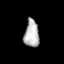
Tissue: lung
Cell type: Epithelial cells
Senescence score: 0.2251
Nuclear area (px): 395
Mean DAPI intensity: 181.106